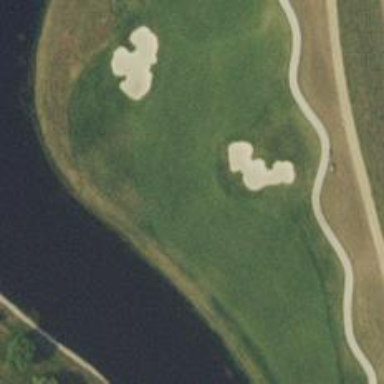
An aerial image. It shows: Golf hole.